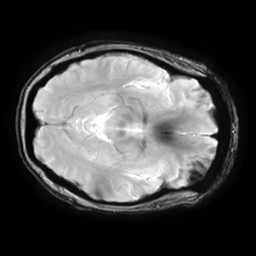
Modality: T2starw
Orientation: axial
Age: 49
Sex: female
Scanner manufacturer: ge
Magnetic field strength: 3 T
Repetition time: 0.65 s
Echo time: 0.02 s